Chest X-ray. View position: PA
Patient age: 52
Patient sex: M
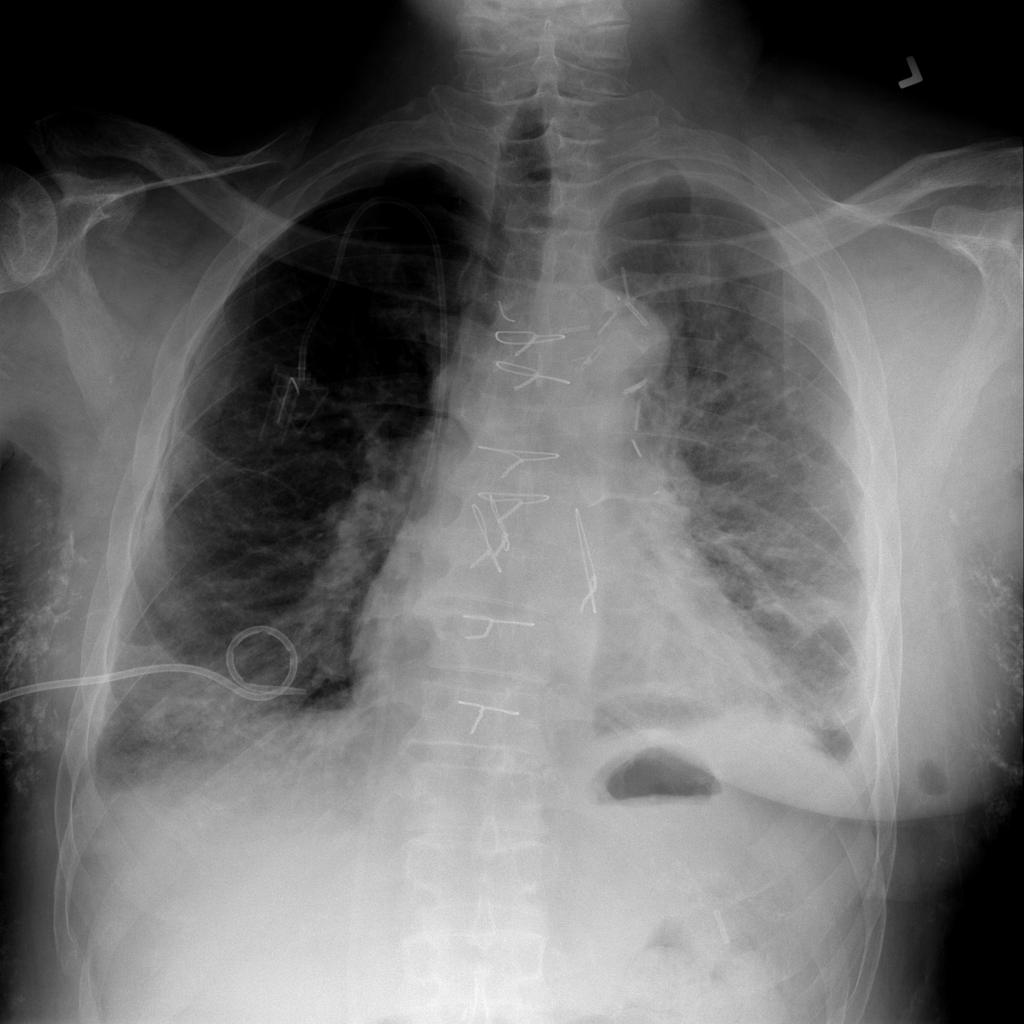
Finding: Pneumothorax